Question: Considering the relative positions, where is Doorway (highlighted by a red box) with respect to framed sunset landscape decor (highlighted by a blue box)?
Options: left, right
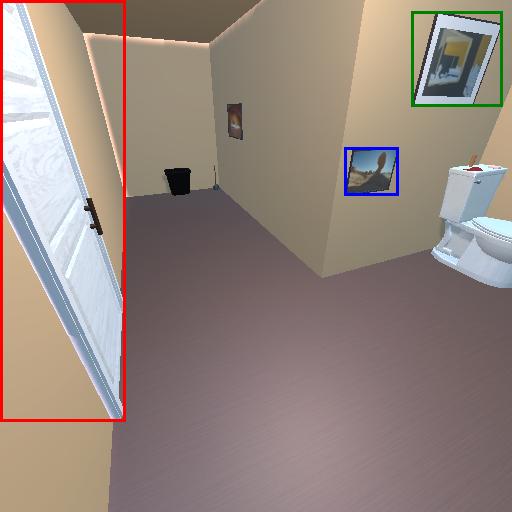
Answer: left